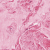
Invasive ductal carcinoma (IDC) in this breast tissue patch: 0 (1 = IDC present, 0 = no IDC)